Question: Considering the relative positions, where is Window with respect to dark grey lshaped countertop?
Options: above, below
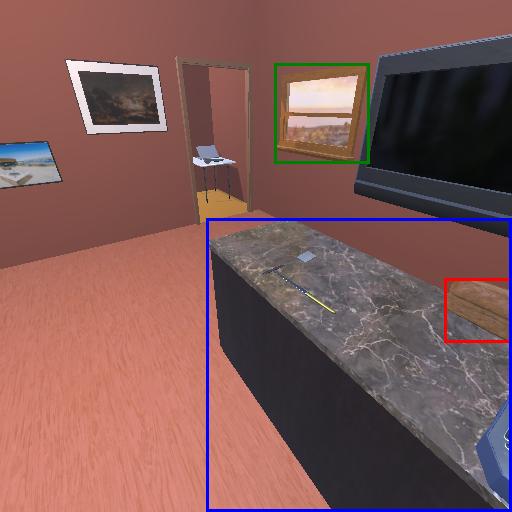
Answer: above